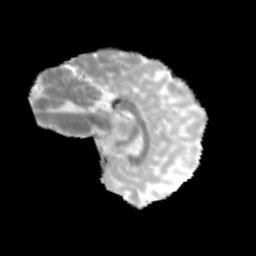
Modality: MD
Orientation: sagittal
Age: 10
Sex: female
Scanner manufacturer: siemens
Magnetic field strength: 3 T
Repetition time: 3.8 s
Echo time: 0.07 s